Field crop: maize
Growth stage: 2
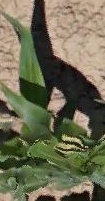
Species: maize